Question: '''
string myConnectionString;
myConnectionString = "server=localhost;uid=root;pwd=root;database=medicloud;SslMode=None;charset=utf8";
MySqlConnection connection = new MySqlConnection(myConnectionString);
MySqlCommand cmd = new MySqlCommand();
cmd.CommandType = CommandType.Text;
string sqlStr = "Select arm from assign where userId=@name";
cmd.Parameters.AddWithValue("@name", txtValue.Text);
cmd.CommandText = sqlStr;
cmd.Connection = connection;
EncodingProvider ppp;
ppp = CodePagesEncodingProvider.Instance;
Encoding.RegisterProvider(ppp);
connection.Open();
MySqlDataReader reader = cmd.ExecuteReader();
reader.Read();
string databaseLine = (reader["arm"].ToString());
connection.Close();
#endregion
txtExercise.Text = databaseLine + " (Uncomplete)
" + databaseLine;
'''
I am trying to view two lines of data in the database. However, I don't know how can I view it. Can someone help me? I tried to type "databaseLine" two times but both view the same line

As you can see, There two types of exercise under . I want to view both exercises at . But I only can view the first one, I am not able to view the second one.
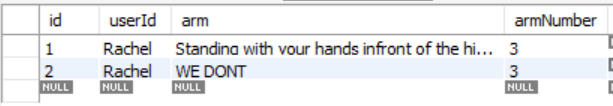
Answer: 'reader.Read()' move the reader to the next row. You only call it once, so only the first row is read.
You can do this in a while loop.
'''
MySqlDataReader reader = cmd.ExecuteReader();
while (reader.Read()) //reader.Read returns false when there are no more rows.
{
string databaseLine = (reader["arm"].ToString()); //read the value of the current row
txtExercise.Text += databaseLine + " (Uncomplete)
"; //append the value to the output
}
'''